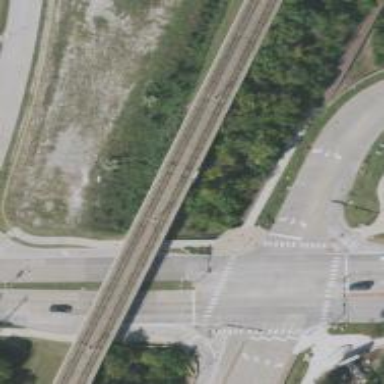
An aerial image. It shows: Bridge for light rail electrified with contact line.